Interaction volume radius: 10 \u00c5
Interaction volume height: 30 \u00c5
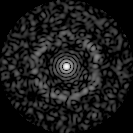
Disorder parameter: 0.8311